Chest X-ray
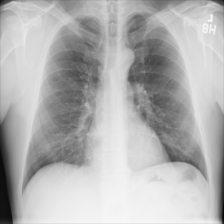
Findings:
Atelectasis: negative
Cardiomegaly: negative
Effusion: negative
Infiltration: negative
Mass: negative
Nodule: negative
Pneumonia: negative
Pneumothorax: negative
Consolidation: negative
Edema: negative
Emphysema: negative
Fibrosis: negative
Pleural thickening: negative
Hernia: negative